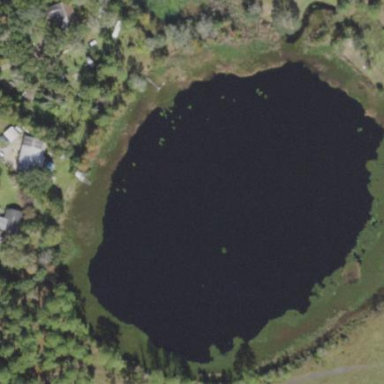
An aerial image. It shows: Pond surrounded by natural water.